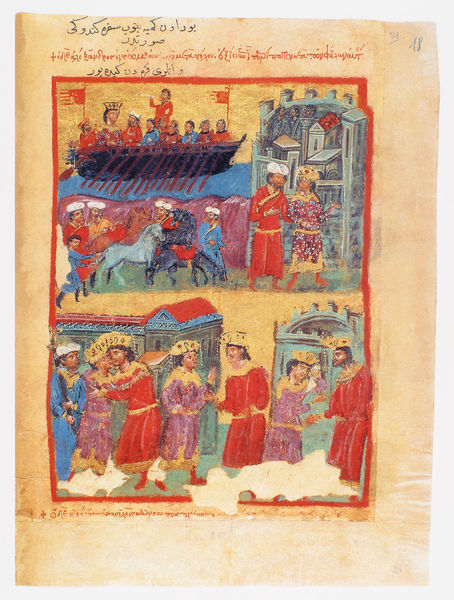
Titel: Der griechische Alexanderroman
Institution: Venedig, Hellenic Institute Codex Gr. 5
Schlagwörter: blau, gemälde, mann, meer, wasser, weiß, gelb, grün, menschen, see, stadt, braun, bunt, hut, männer, schwarz, türkis, zeichnung, gebäude, haus, rot, geschichte, rahmen, stehen, bild, häuser, gold, krone, boot, pferd, pferde, ruder, turm, schiff, schrift, kuss, fahnen, fahne, farben, lila, kutsche, könig, ruderer, rudern, zinnen, buch, burg, palast, festung, druck, loch, seite, text, treffen, arabisch, mauern, könige, flaggen, turban, handschrift, fahrt, kronen, bot, buchmalerei, galeere, alexander, kron, 18, alexanderroman, krohnen, kuaa